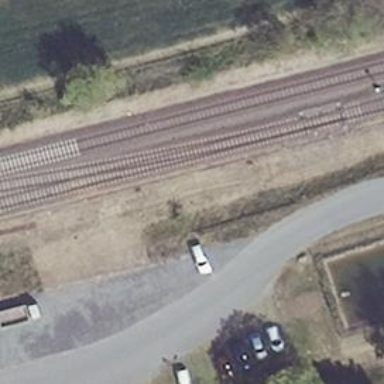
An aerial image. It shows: Railway switch.